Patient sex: M
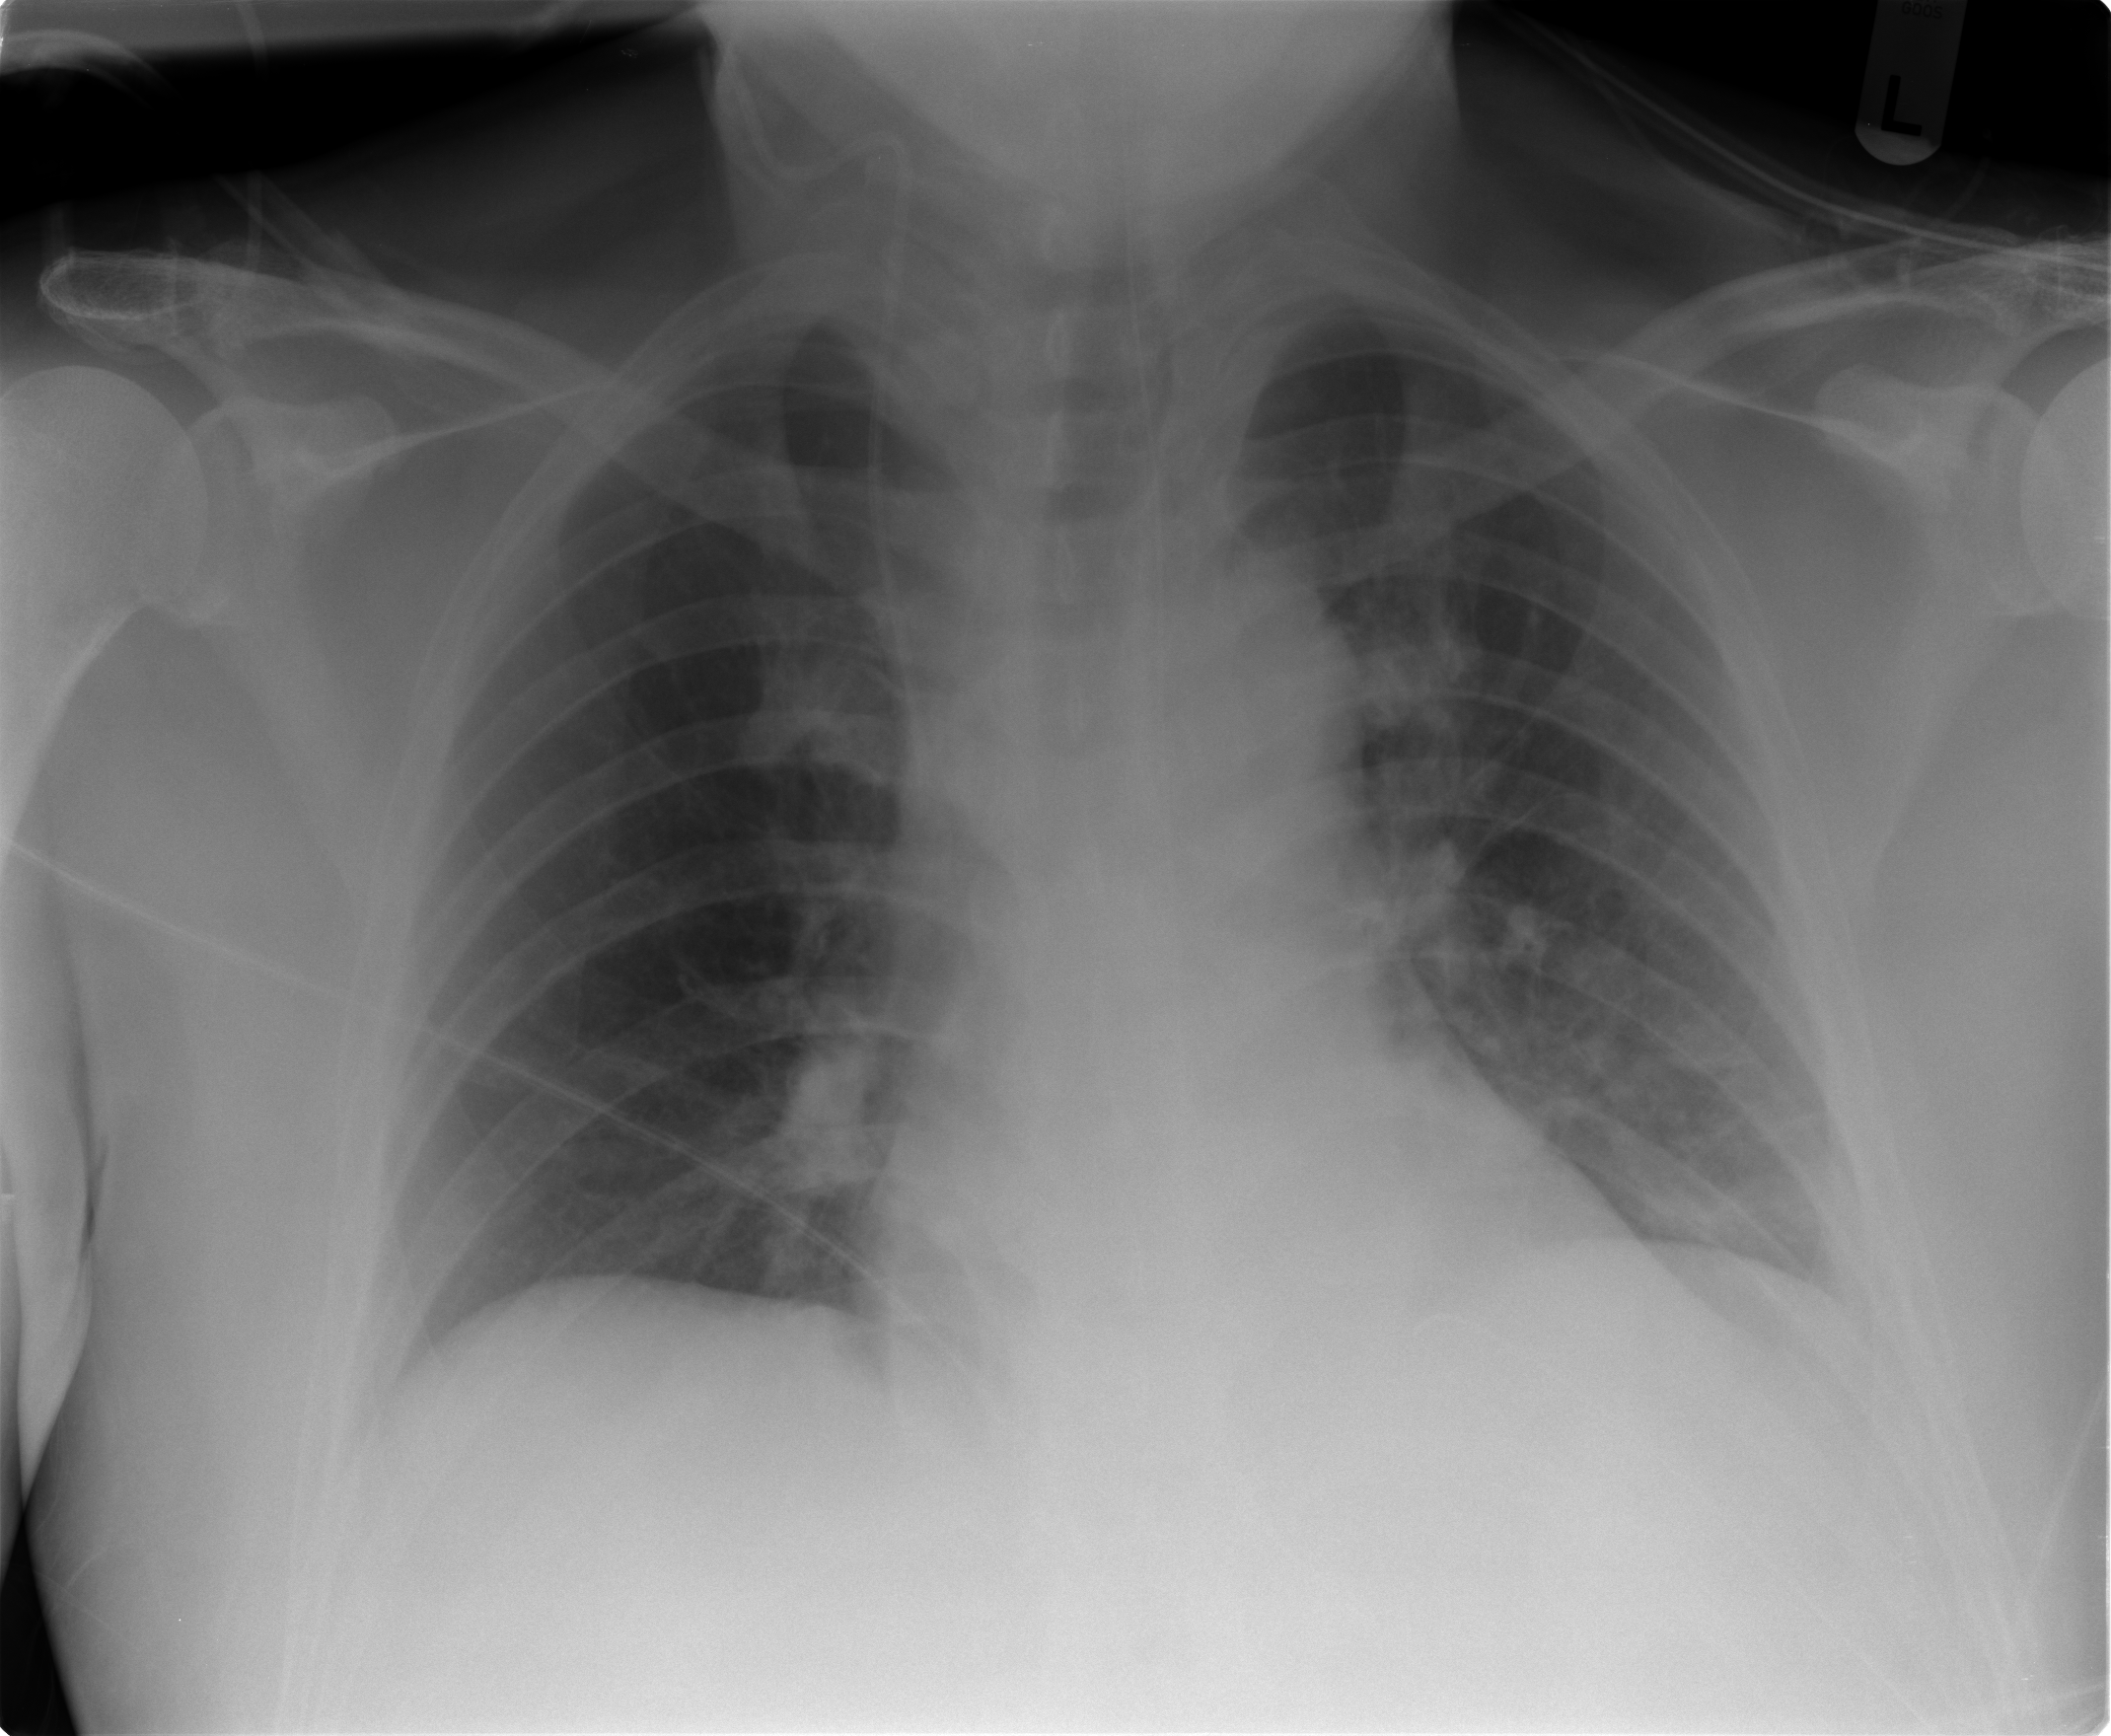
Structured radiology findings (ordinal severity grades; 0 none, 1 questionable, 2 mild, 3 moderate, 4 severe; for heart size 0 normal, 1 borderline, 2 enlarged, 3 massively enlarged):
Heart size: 0
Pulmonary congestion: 0
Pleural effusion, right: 0
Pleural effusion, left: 0
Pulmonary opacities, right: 0
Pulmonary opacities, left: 0
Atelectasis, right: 0
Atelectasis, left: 2